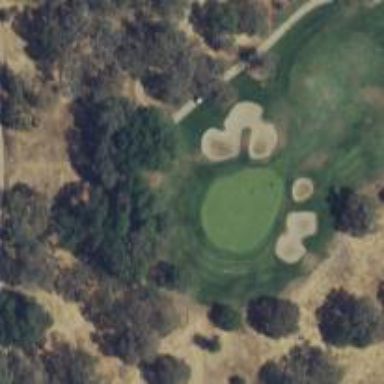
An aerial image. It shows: Golf hole.